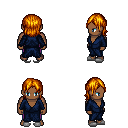
a pixel art fantasy rpg character, male body template, human, dark skin, blue robe, magenta pants, dark blonde long bangs hairstyle, white slippers, four views (front, back, left, right), 2x2 character sprite sheet, small pixel art, hard edges, no anti-aliasing